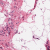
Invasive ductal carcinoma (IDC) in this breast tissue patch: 0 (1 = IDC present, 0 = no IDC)